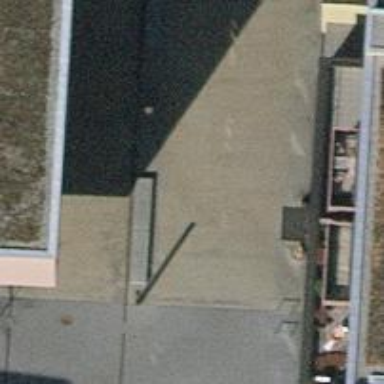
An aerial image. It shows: Concrete bench.